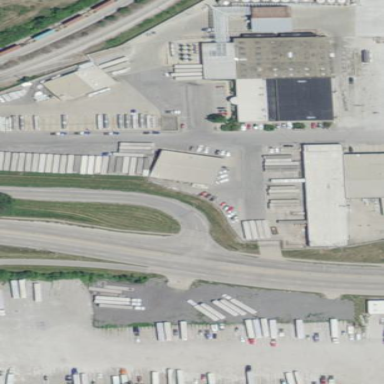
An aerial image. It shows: Parking area.